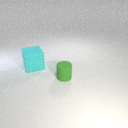
large cyan rubber cube behind small green rubber cylinder